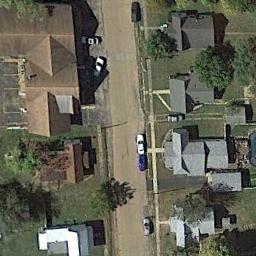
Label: medium_residential